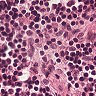
Metastatic tissue present: no